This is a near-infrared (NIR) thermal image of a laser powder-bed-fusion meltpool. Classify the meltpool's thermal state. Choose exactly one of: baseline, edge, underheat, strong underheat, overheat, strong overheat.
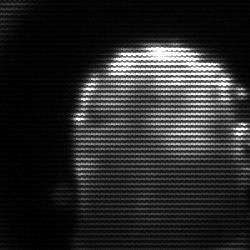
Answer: baseline